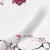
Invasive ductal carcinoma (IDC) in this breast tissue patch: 0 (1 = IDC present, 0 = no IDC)